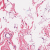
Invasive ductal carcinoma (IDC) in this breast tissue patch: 0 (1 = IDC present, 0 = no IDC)